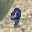
Label: 9